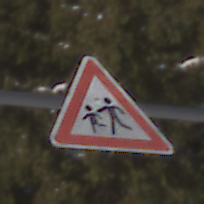
Verkehrszeichen: KinderRechts
Umgebung: Outdoor, Special
Tageszeit: MorningAfternoon
Wetter: Clear
Licht: Natural
Jahreszeit: Winter
Kontrast: HighContrast